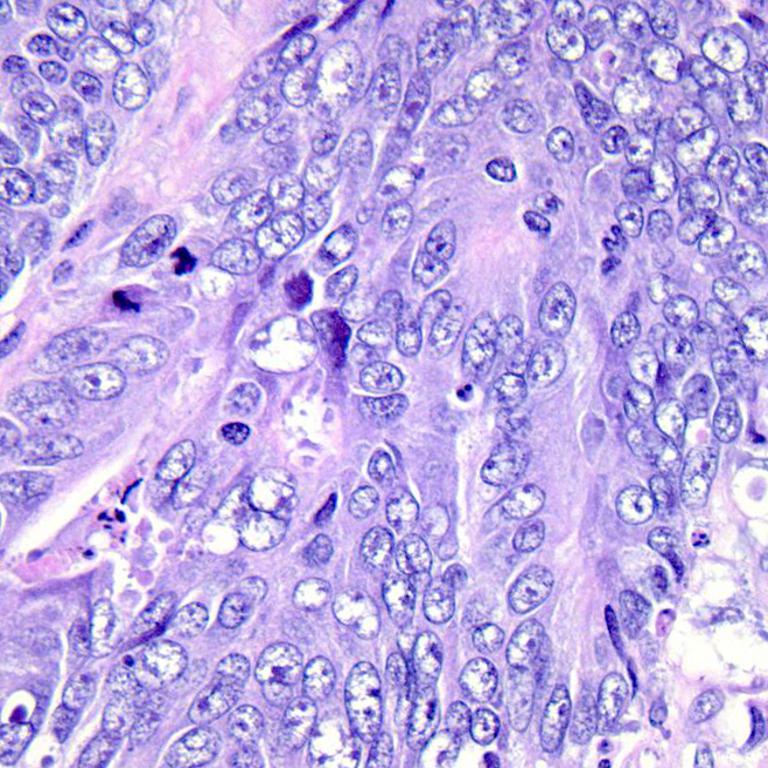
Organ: colon
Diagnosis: adenocarcinomas